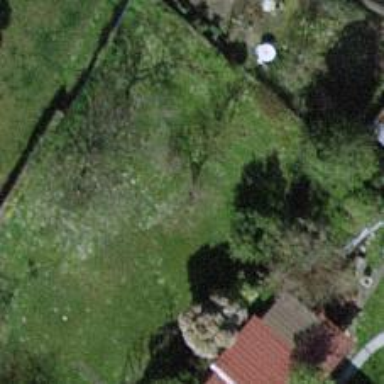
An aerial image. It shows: Deciduous broadleaved tree in garden.